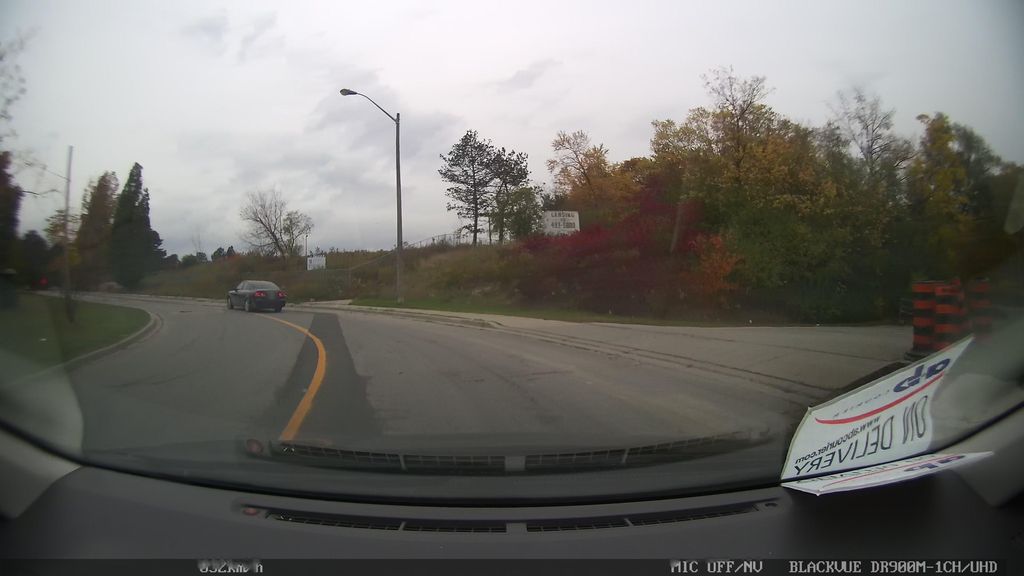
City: toronto